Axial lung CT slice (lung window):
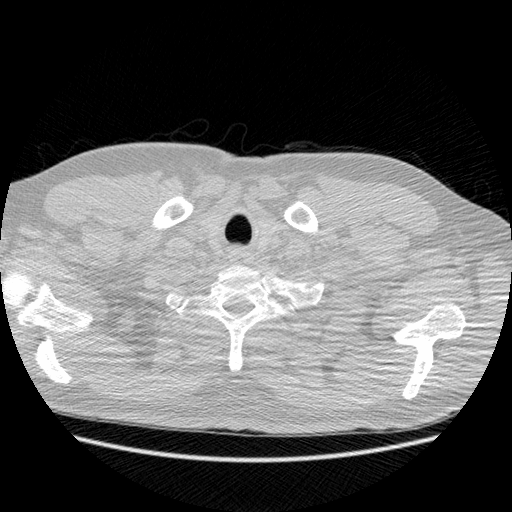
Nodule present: no